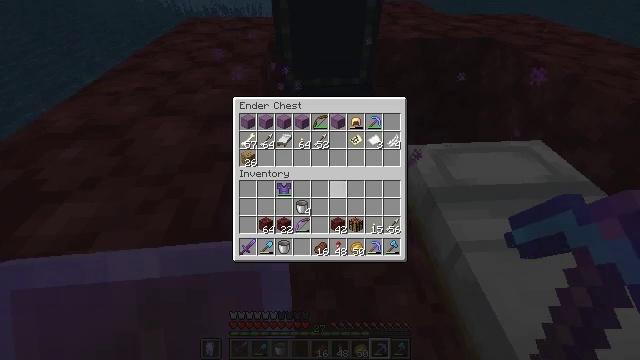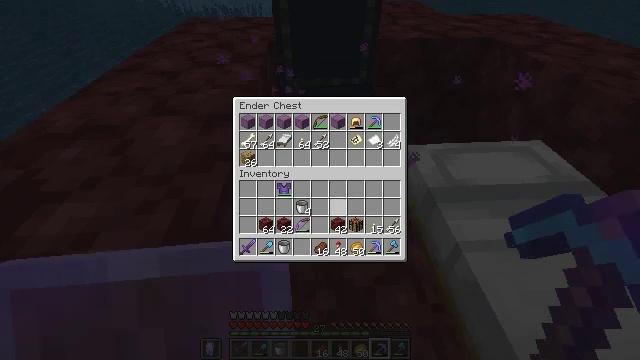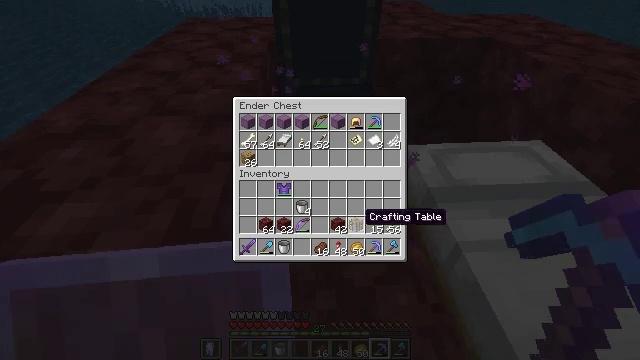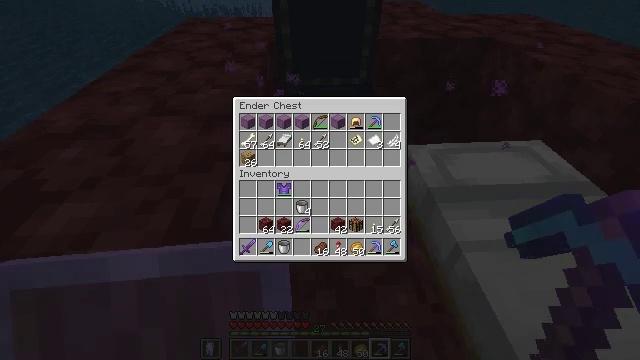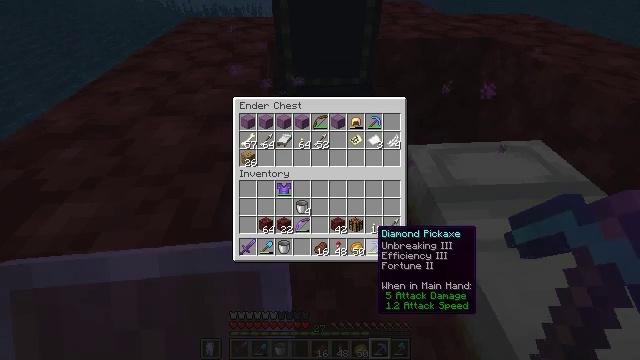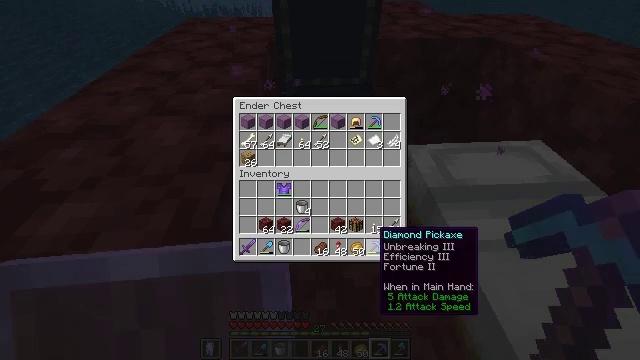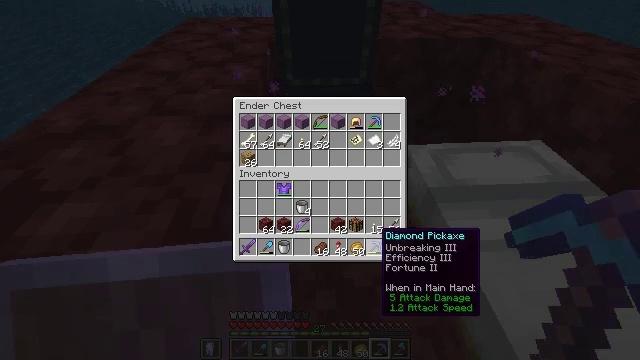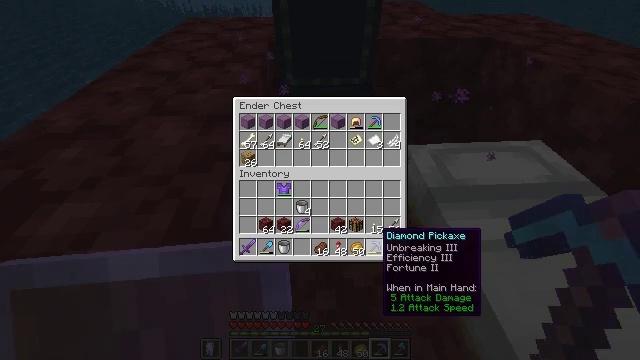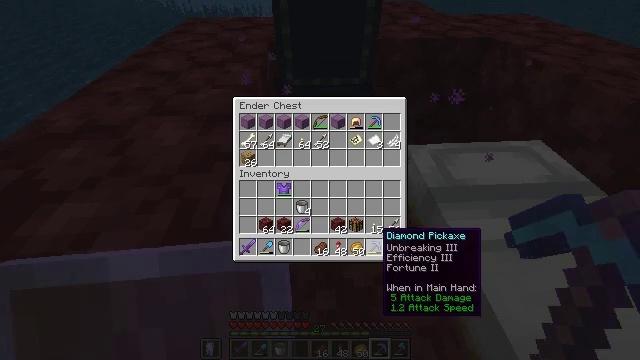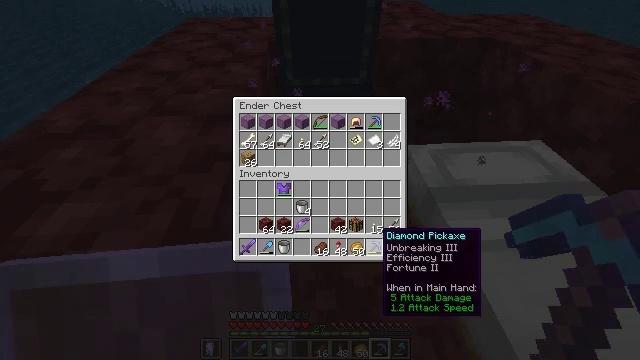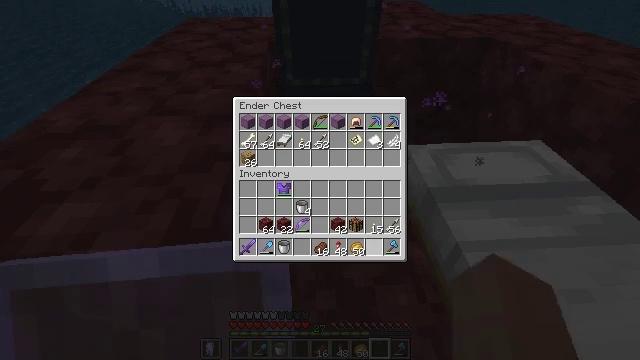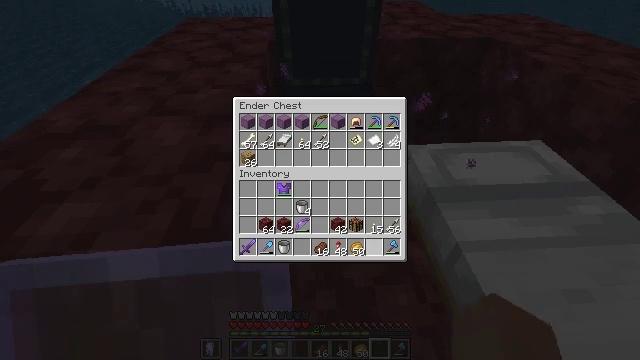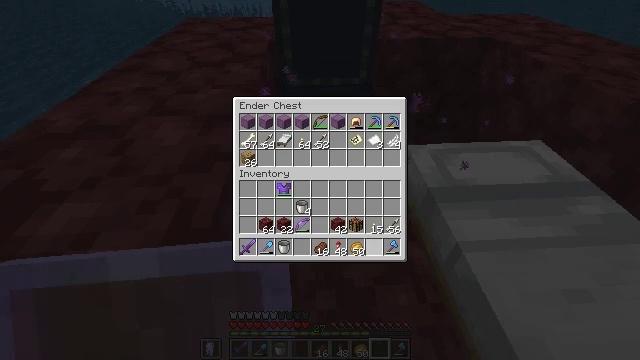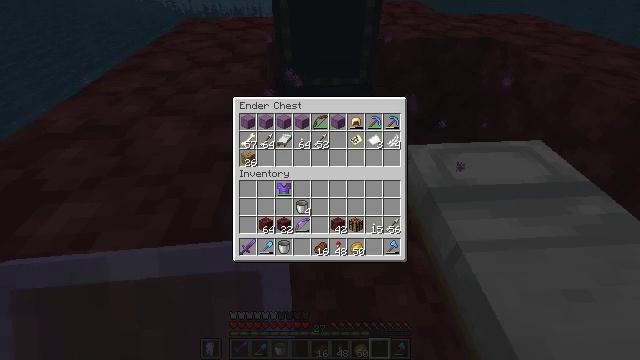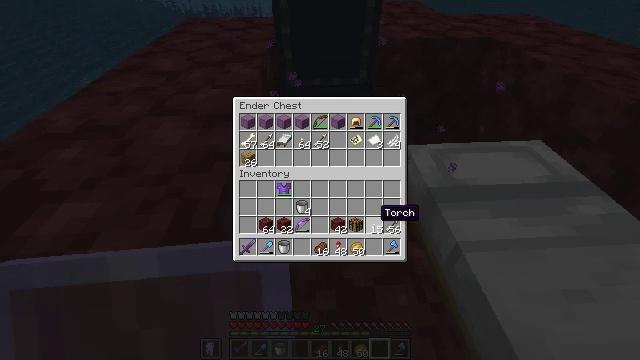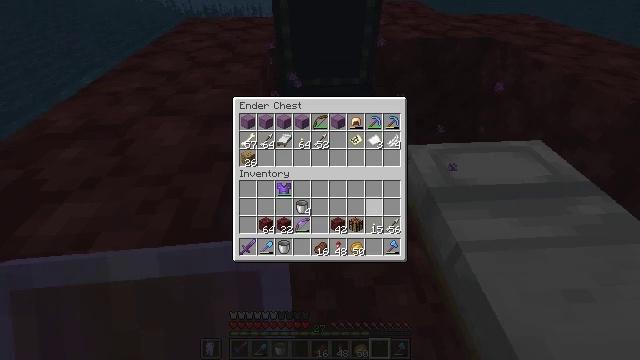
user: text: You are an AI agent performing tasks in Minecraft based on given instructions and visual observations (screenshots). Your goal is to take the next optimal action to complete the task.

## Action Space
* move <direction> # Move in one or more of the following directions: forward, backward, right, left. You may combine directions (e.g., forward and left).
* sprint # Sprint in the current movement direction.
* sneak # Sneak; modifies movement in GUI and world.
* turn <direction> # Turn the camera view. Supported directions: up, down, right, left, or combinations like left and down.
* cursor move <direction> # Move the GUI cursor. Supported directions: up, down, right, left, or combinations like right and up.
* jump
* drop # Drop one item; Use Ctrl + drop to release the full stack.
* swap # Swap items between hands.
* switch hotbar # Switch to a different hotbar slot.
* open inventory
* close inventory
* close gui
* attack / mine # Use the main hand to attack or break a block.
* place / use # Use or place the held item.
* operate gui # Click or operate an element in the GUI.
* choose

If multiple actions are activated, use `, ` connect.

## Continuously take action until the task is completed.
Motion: motion action
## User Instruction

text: Mine the ender chest.
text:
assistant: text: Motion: sneak, cursor move right and down
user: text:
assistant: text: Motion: sneak, cursor move right and down
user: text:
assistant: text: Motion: sneak, cursor move right and down
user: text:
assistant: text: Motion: sneak
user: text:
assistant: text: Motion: sneak
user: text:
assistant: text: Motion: sneak
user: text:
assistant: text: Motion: sneak
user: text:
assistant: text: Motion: sneak
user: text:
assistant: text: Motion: sneak
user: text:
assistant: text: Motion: sneak, choose
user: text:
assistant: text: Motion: sneak, choose
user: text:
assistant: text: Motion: sneak, choose
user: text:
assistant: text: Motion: sneak, cursor move up
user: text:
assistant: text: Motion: sneak, cursor move up
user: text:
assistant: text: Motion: sneak, cursor move up
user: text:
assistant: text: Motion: sneak, cursor move up
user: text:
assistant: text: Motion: sneak, cursor move up
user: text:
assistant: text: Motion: sneak, cursor move up
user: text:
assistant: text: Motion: sneak, cursor move right and up
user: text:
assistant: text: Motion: sneak, cursor move up
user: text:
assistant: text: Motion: sneak
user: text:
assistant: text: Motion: sneak
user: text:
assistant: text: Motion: sneak
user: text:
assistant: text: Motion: sneak
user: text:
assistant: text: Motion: sneak
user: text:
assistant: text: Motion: sneak
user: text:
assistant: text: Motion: sneak
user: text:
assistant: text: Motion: sneak
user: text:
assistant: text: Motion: sneak
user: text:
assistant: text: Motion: sneak, choose